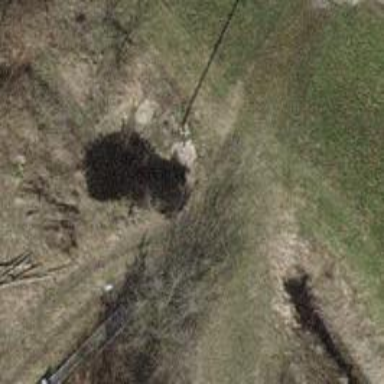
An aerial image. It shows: Culvert tunnel.